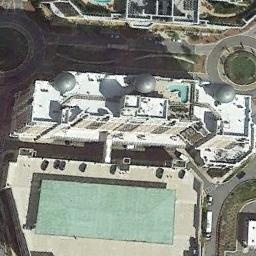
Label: commercial_area